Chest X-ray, PA view. Patient: 41 years old, sex M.
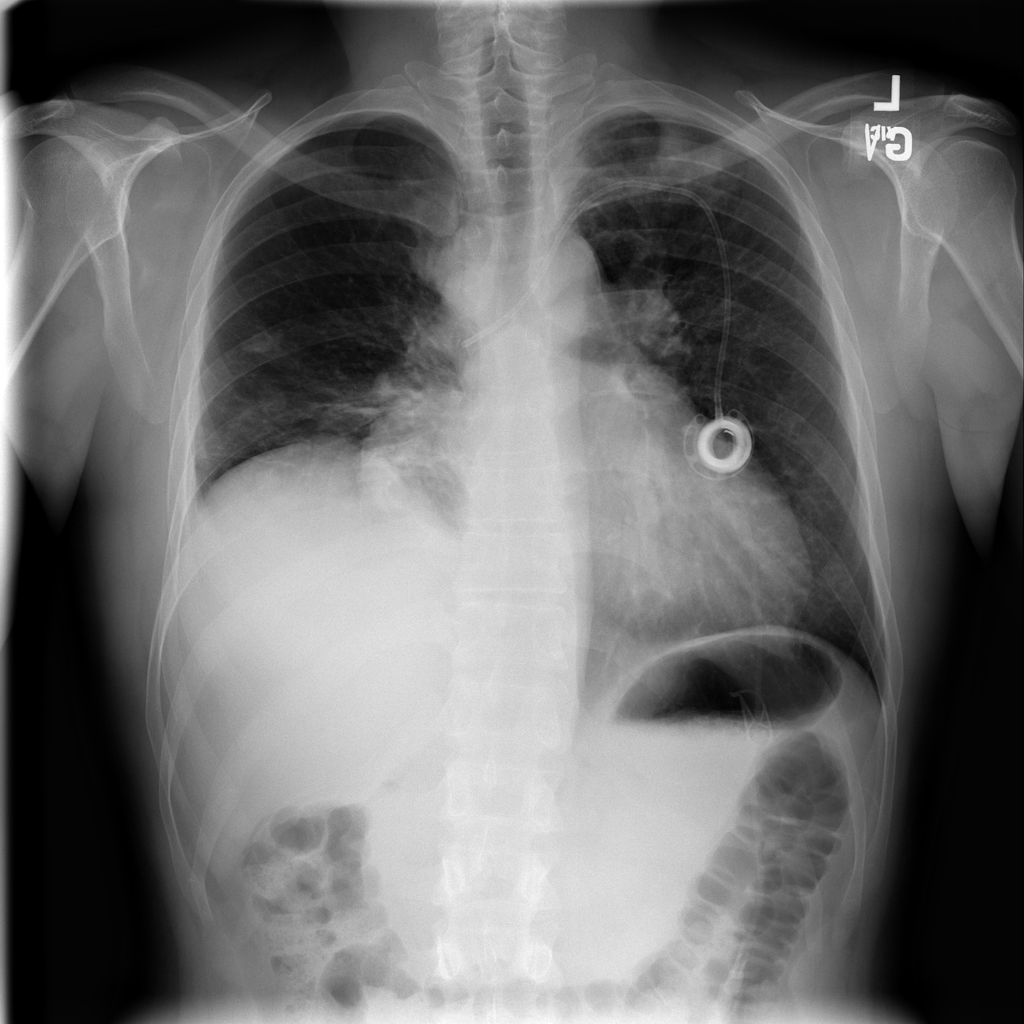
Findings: Infiltration, Mass